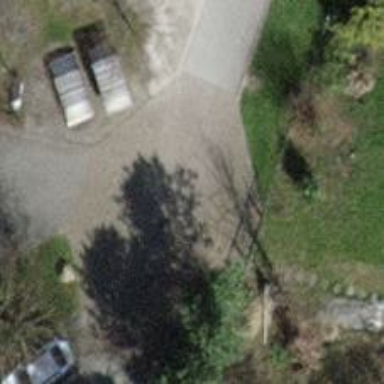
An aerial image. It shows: Paved residential road.